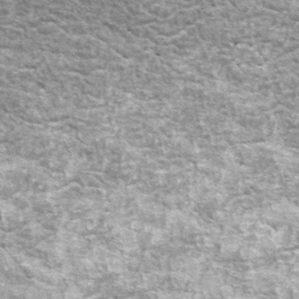
Label: frost